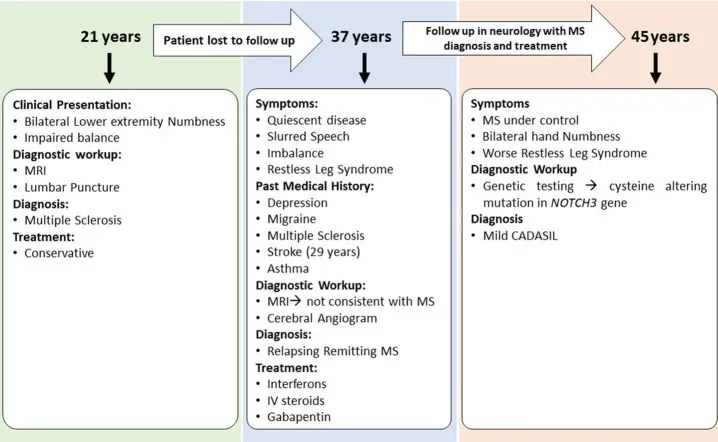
Summary of clinical presentations and diagnosis for Case 3.
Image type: chart (chart)